Question: I have one requirement to write an SQL Server query to read from one table, let's assume the table is called Table1, the structure and rows look like this:

The key is if the column RefID has value, for example, row 2 has RefID value 3, it refers to another row's ID (row 3), and row 3 must also have a not-null RefID and the value must be the ID of the first one. The idea is these two belong to the same object so I would like to get them as one result row.
I know I can do inner join on the same table like this:
'''
select T1.*, T2.* from Table1 T1 inner join Table1 T2 on T1.RefID = T2.ID
where T1.ID is not null
'''
But the thing is the result has redundancy: the result would have 4 rows and as I mentioned, since row 2 and row 3 together represent one object, I would like to only get 2 rows: one for row 2 row 3, and the other for row 4 row 5. How can I do that?
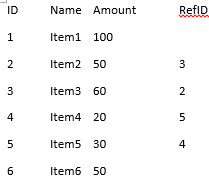
Answer: Just make sure that their IDs are ordered in a row:
'''
select T1.*, T2.* from Table1 T1 inner join Table1 T2 on T1.RefID = T2.ID AND T1.ID < T2.ID
where T1.ID is not null
'''